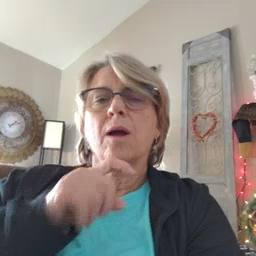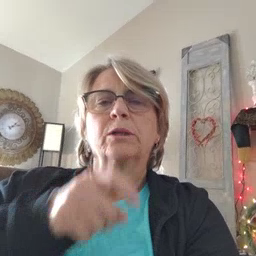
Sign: garbage